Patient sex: M
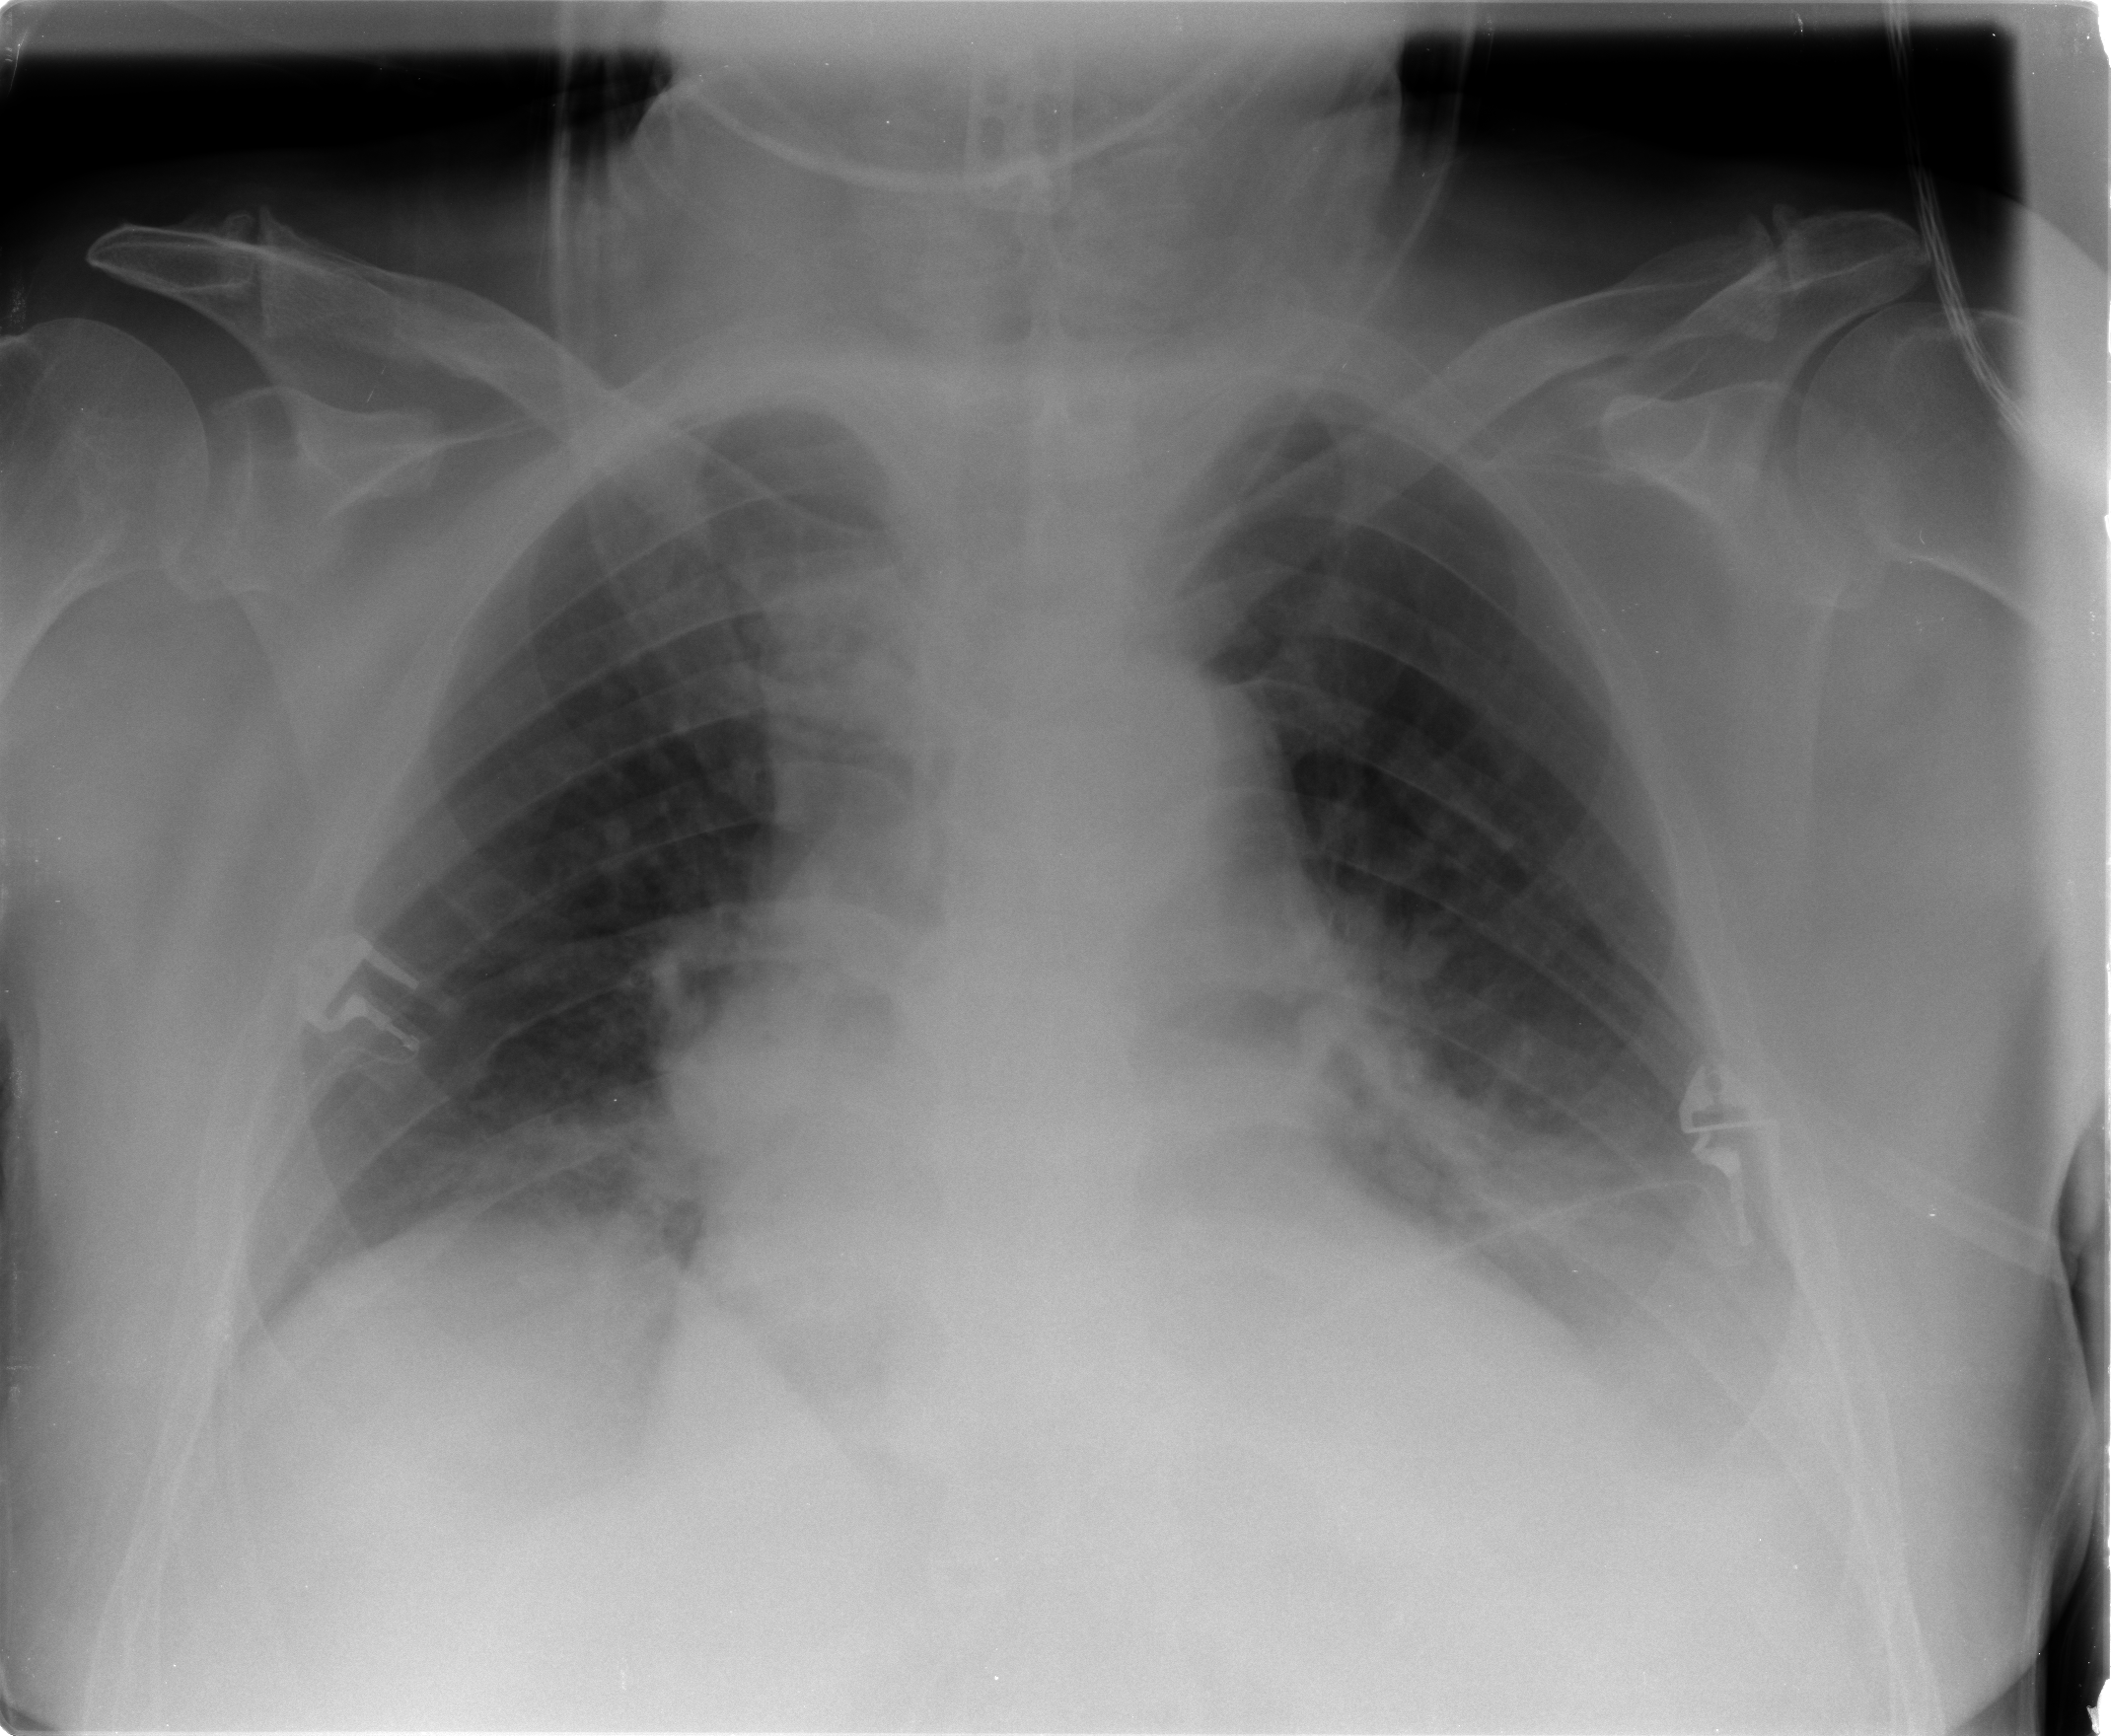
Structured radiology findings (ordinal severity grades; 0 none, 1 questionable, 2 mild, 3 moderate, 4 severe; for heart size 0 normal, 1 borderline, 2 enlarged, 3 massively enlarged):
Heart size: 2
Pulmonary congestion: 1
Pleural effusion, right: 0
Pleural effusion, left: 2
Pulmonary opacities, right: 2
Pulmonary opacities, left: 2
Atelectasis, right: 2
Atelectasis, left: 2